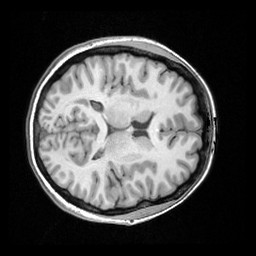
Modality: T1w
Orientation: axial
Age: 25
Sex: female
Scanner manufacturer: siemens
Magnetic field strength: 3 T
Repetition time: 1.62 s
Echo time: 0.003 s